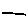
Label: line